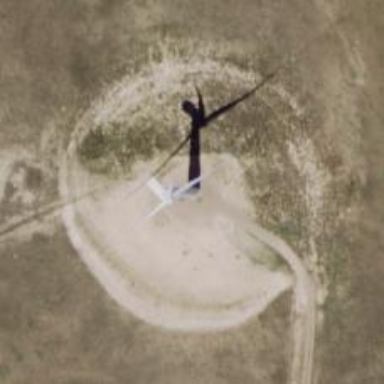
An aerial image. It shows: Wind turbine generating power.